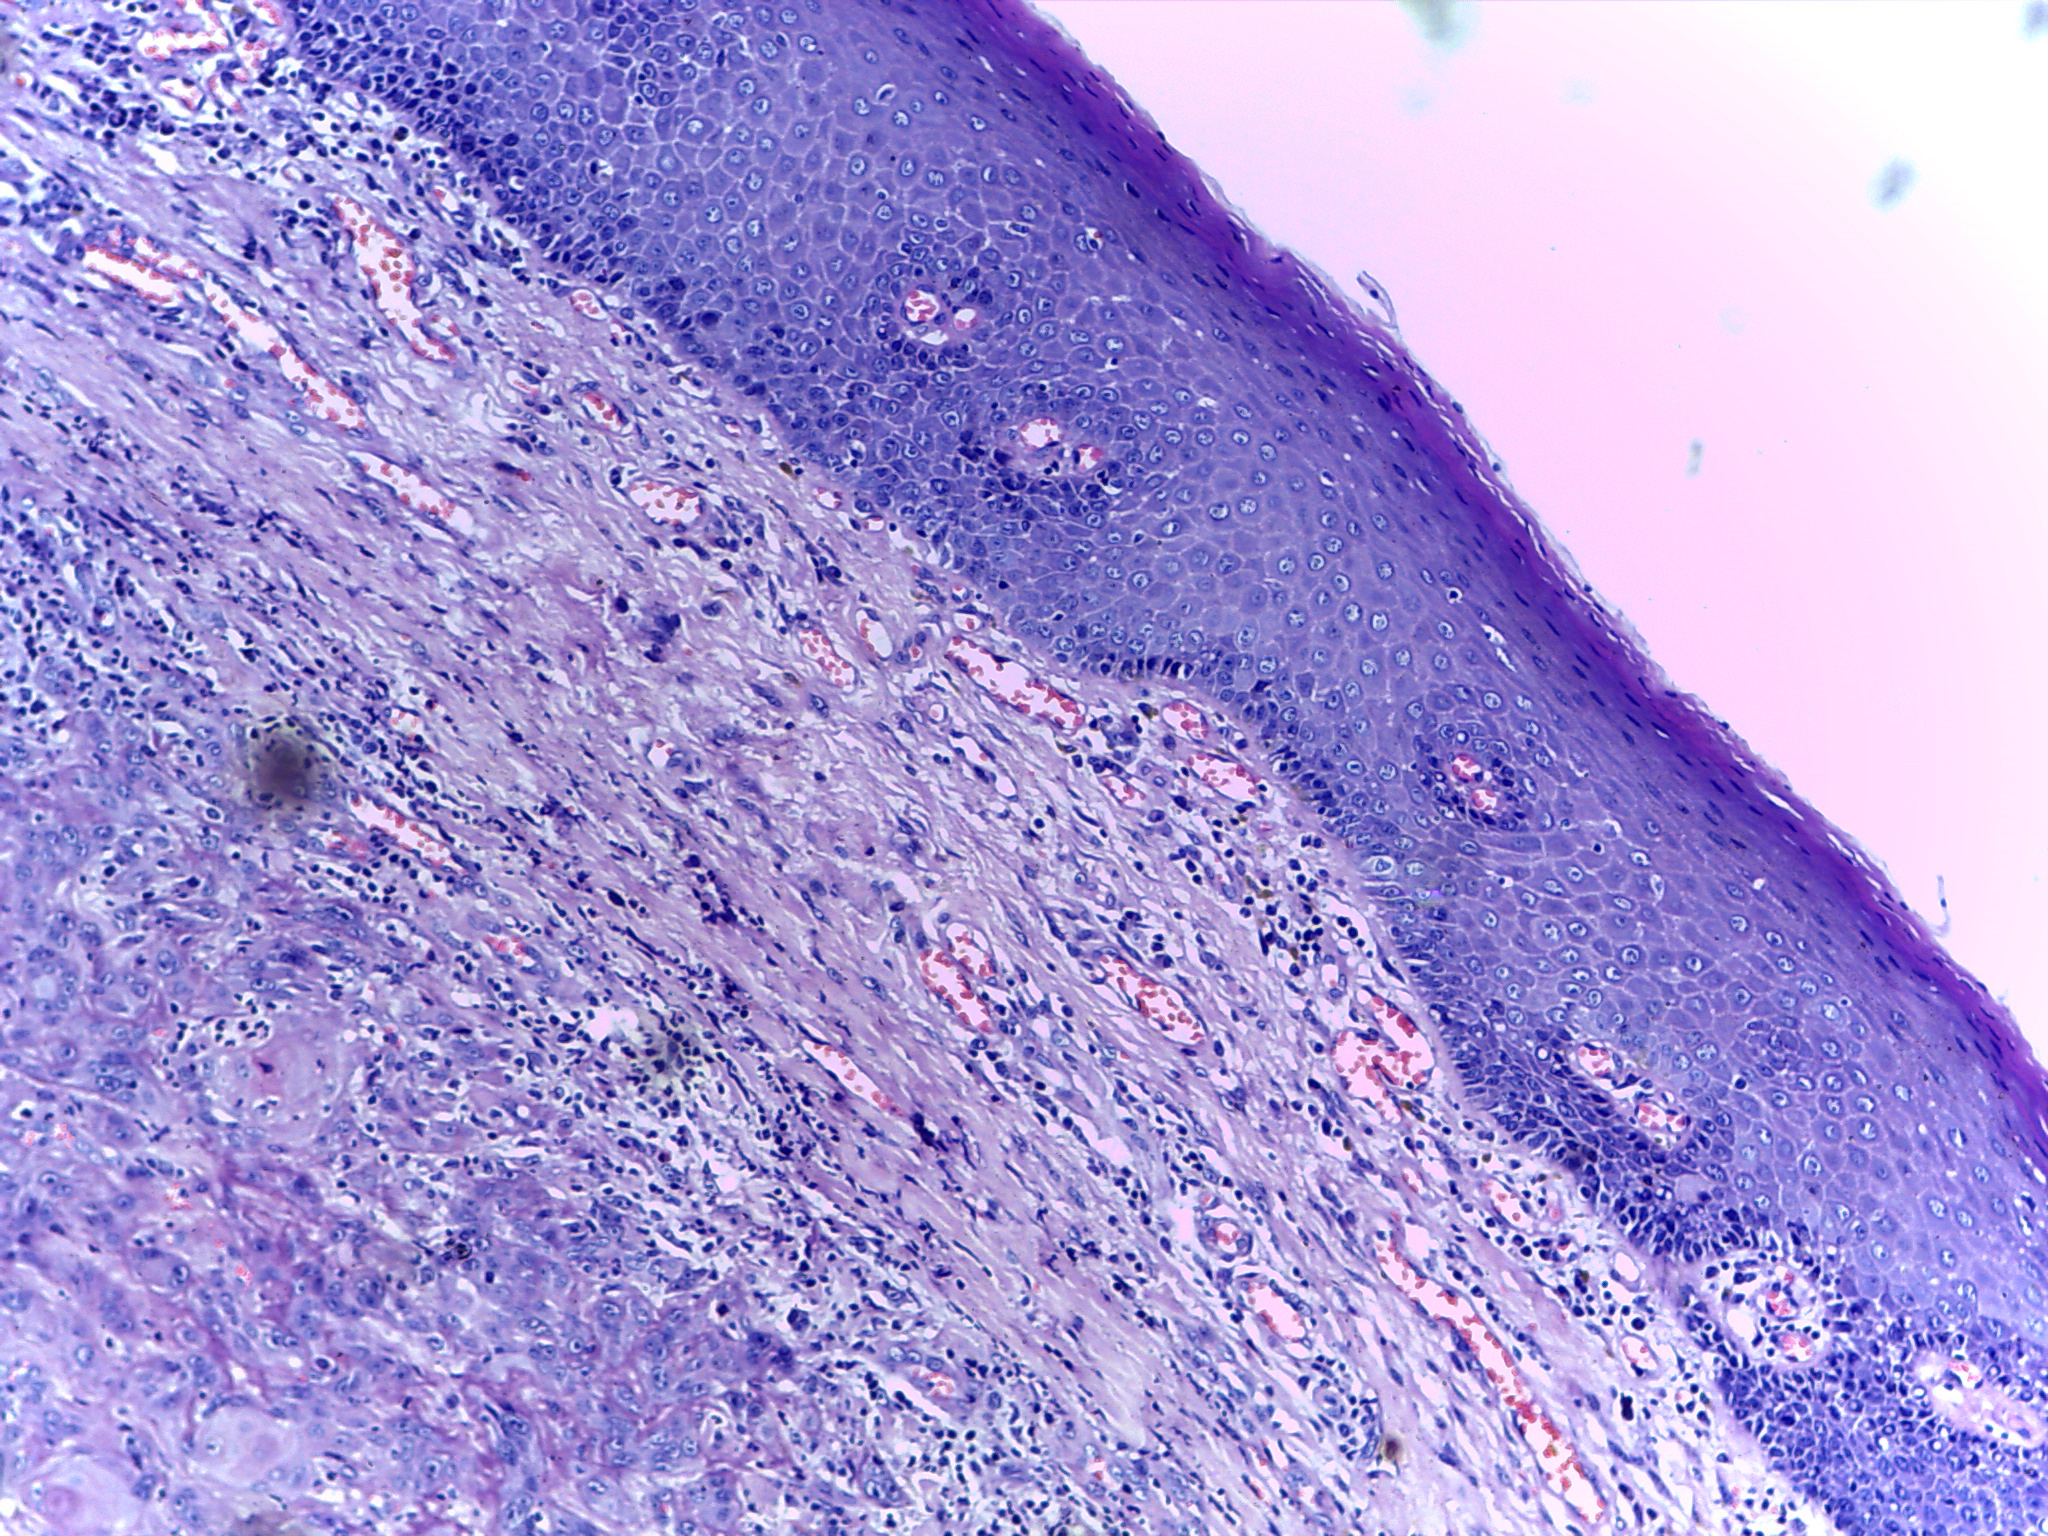
Diagnosis: OSCC